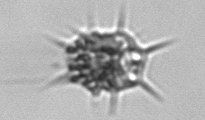
Label: Dictyocha